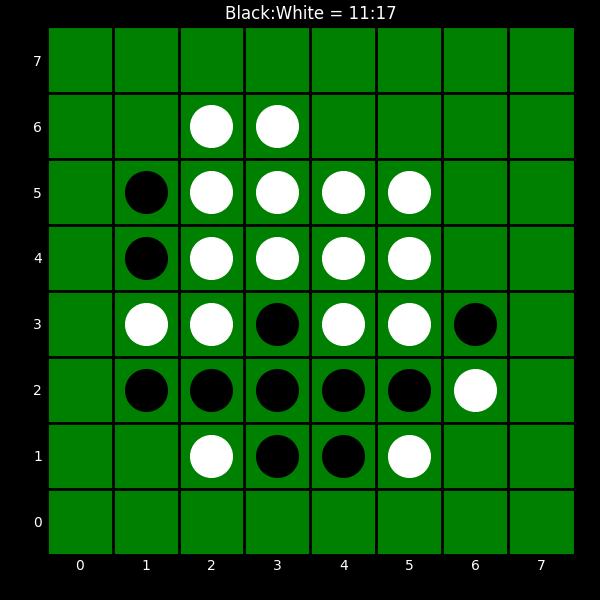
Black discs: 11
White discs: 17